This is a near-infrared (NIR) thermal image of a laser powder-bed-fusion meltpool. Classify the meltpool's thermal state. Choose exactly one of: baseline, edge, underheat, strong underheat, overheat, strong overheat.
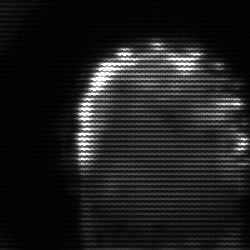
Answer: baseline